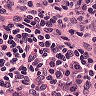
Metastatic tissue present: no